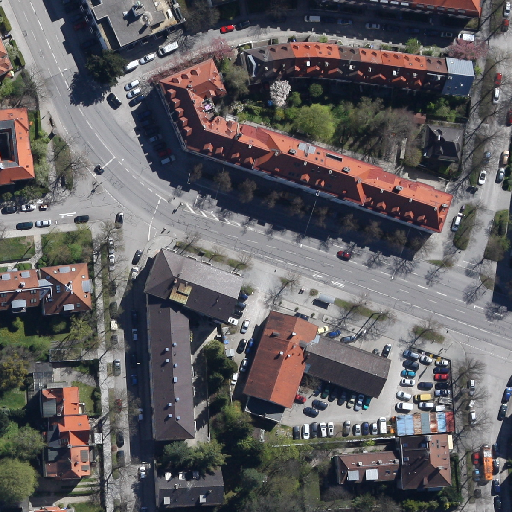
Referring expression: bikeway